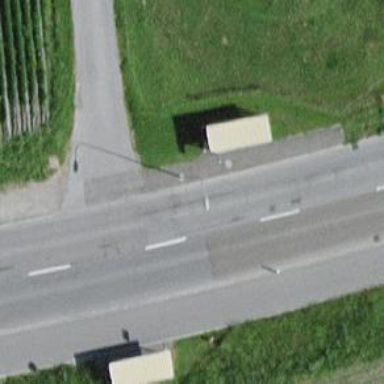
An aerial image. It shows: Bus stop with platform for public transport.